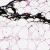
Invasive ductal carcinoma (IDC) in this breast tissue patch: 0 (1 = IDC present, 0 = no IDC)